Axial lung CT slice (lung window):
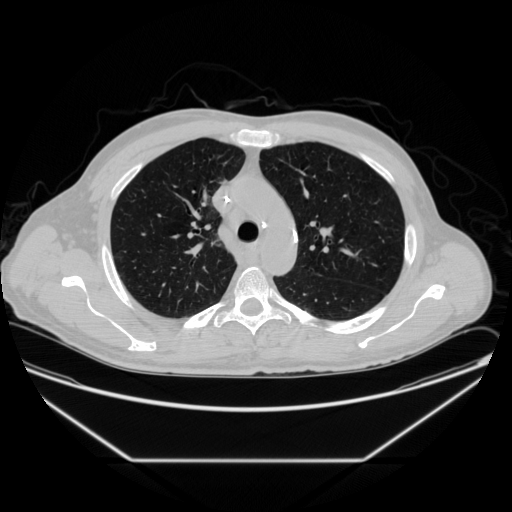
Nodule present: no